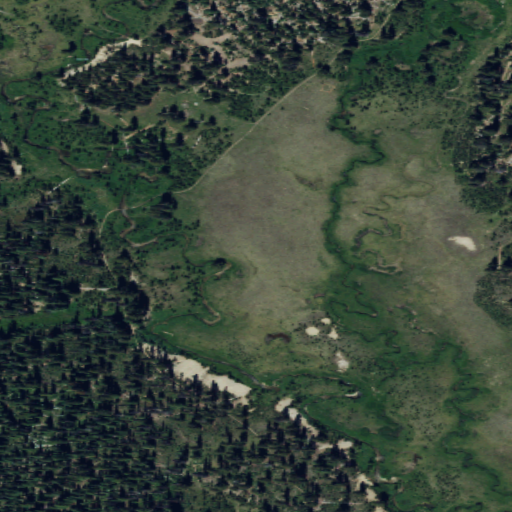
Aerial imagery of plain(s) in Washington named Blue Creek Meadow containing woody wetlands, herbaceous wetlands, and evergreen forest